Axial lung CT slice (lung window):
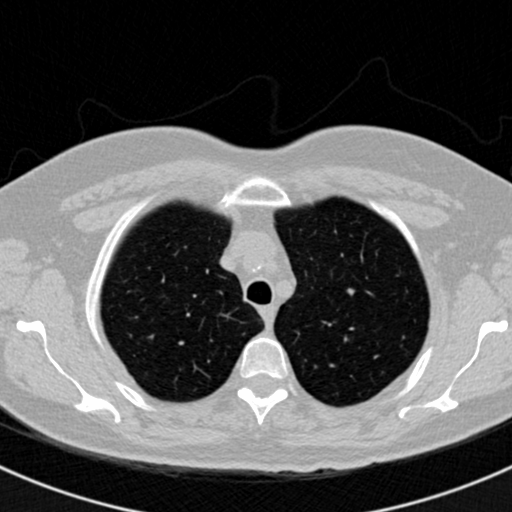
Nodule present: no